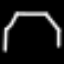
Label: octagon